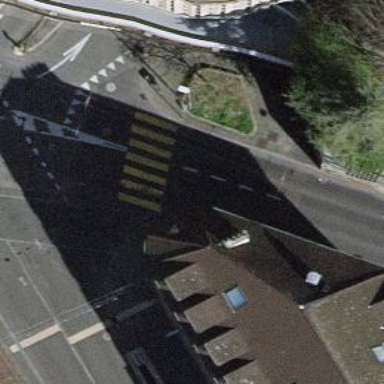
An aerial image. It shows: Uncontrolled zebra crossing on the road.